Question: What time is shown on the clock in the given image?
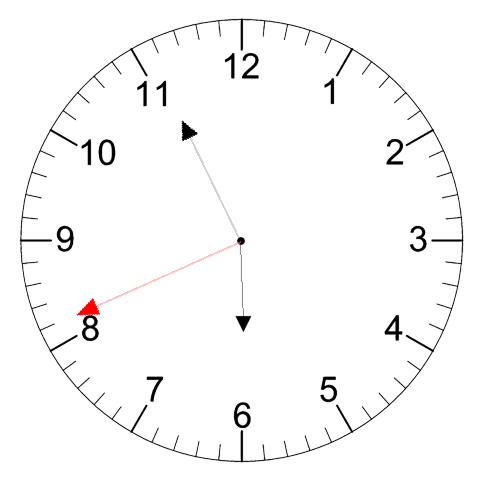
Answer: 05:55:41